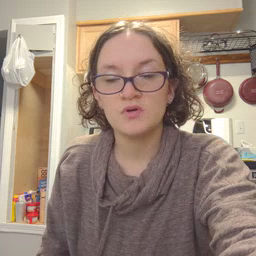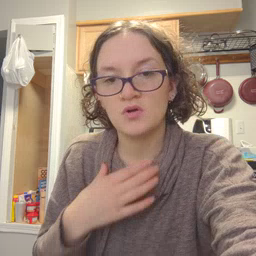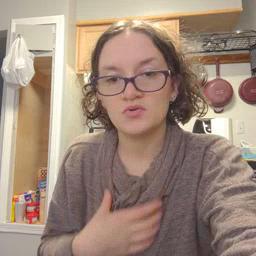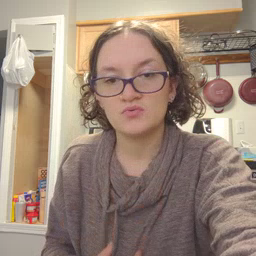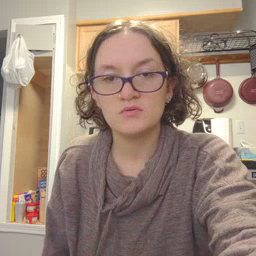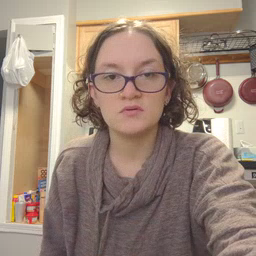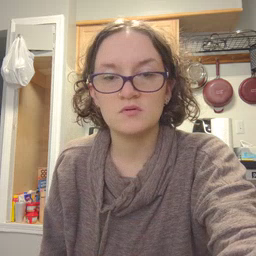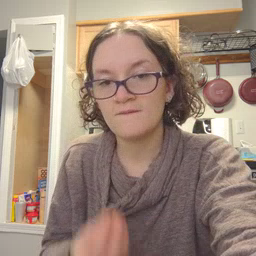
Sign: hungry